Question: '''
cornerRadius = (view.frame.size.height / 2.0)
'''
Doesn't seem to work as expected. How to solve this? What might be the issue?

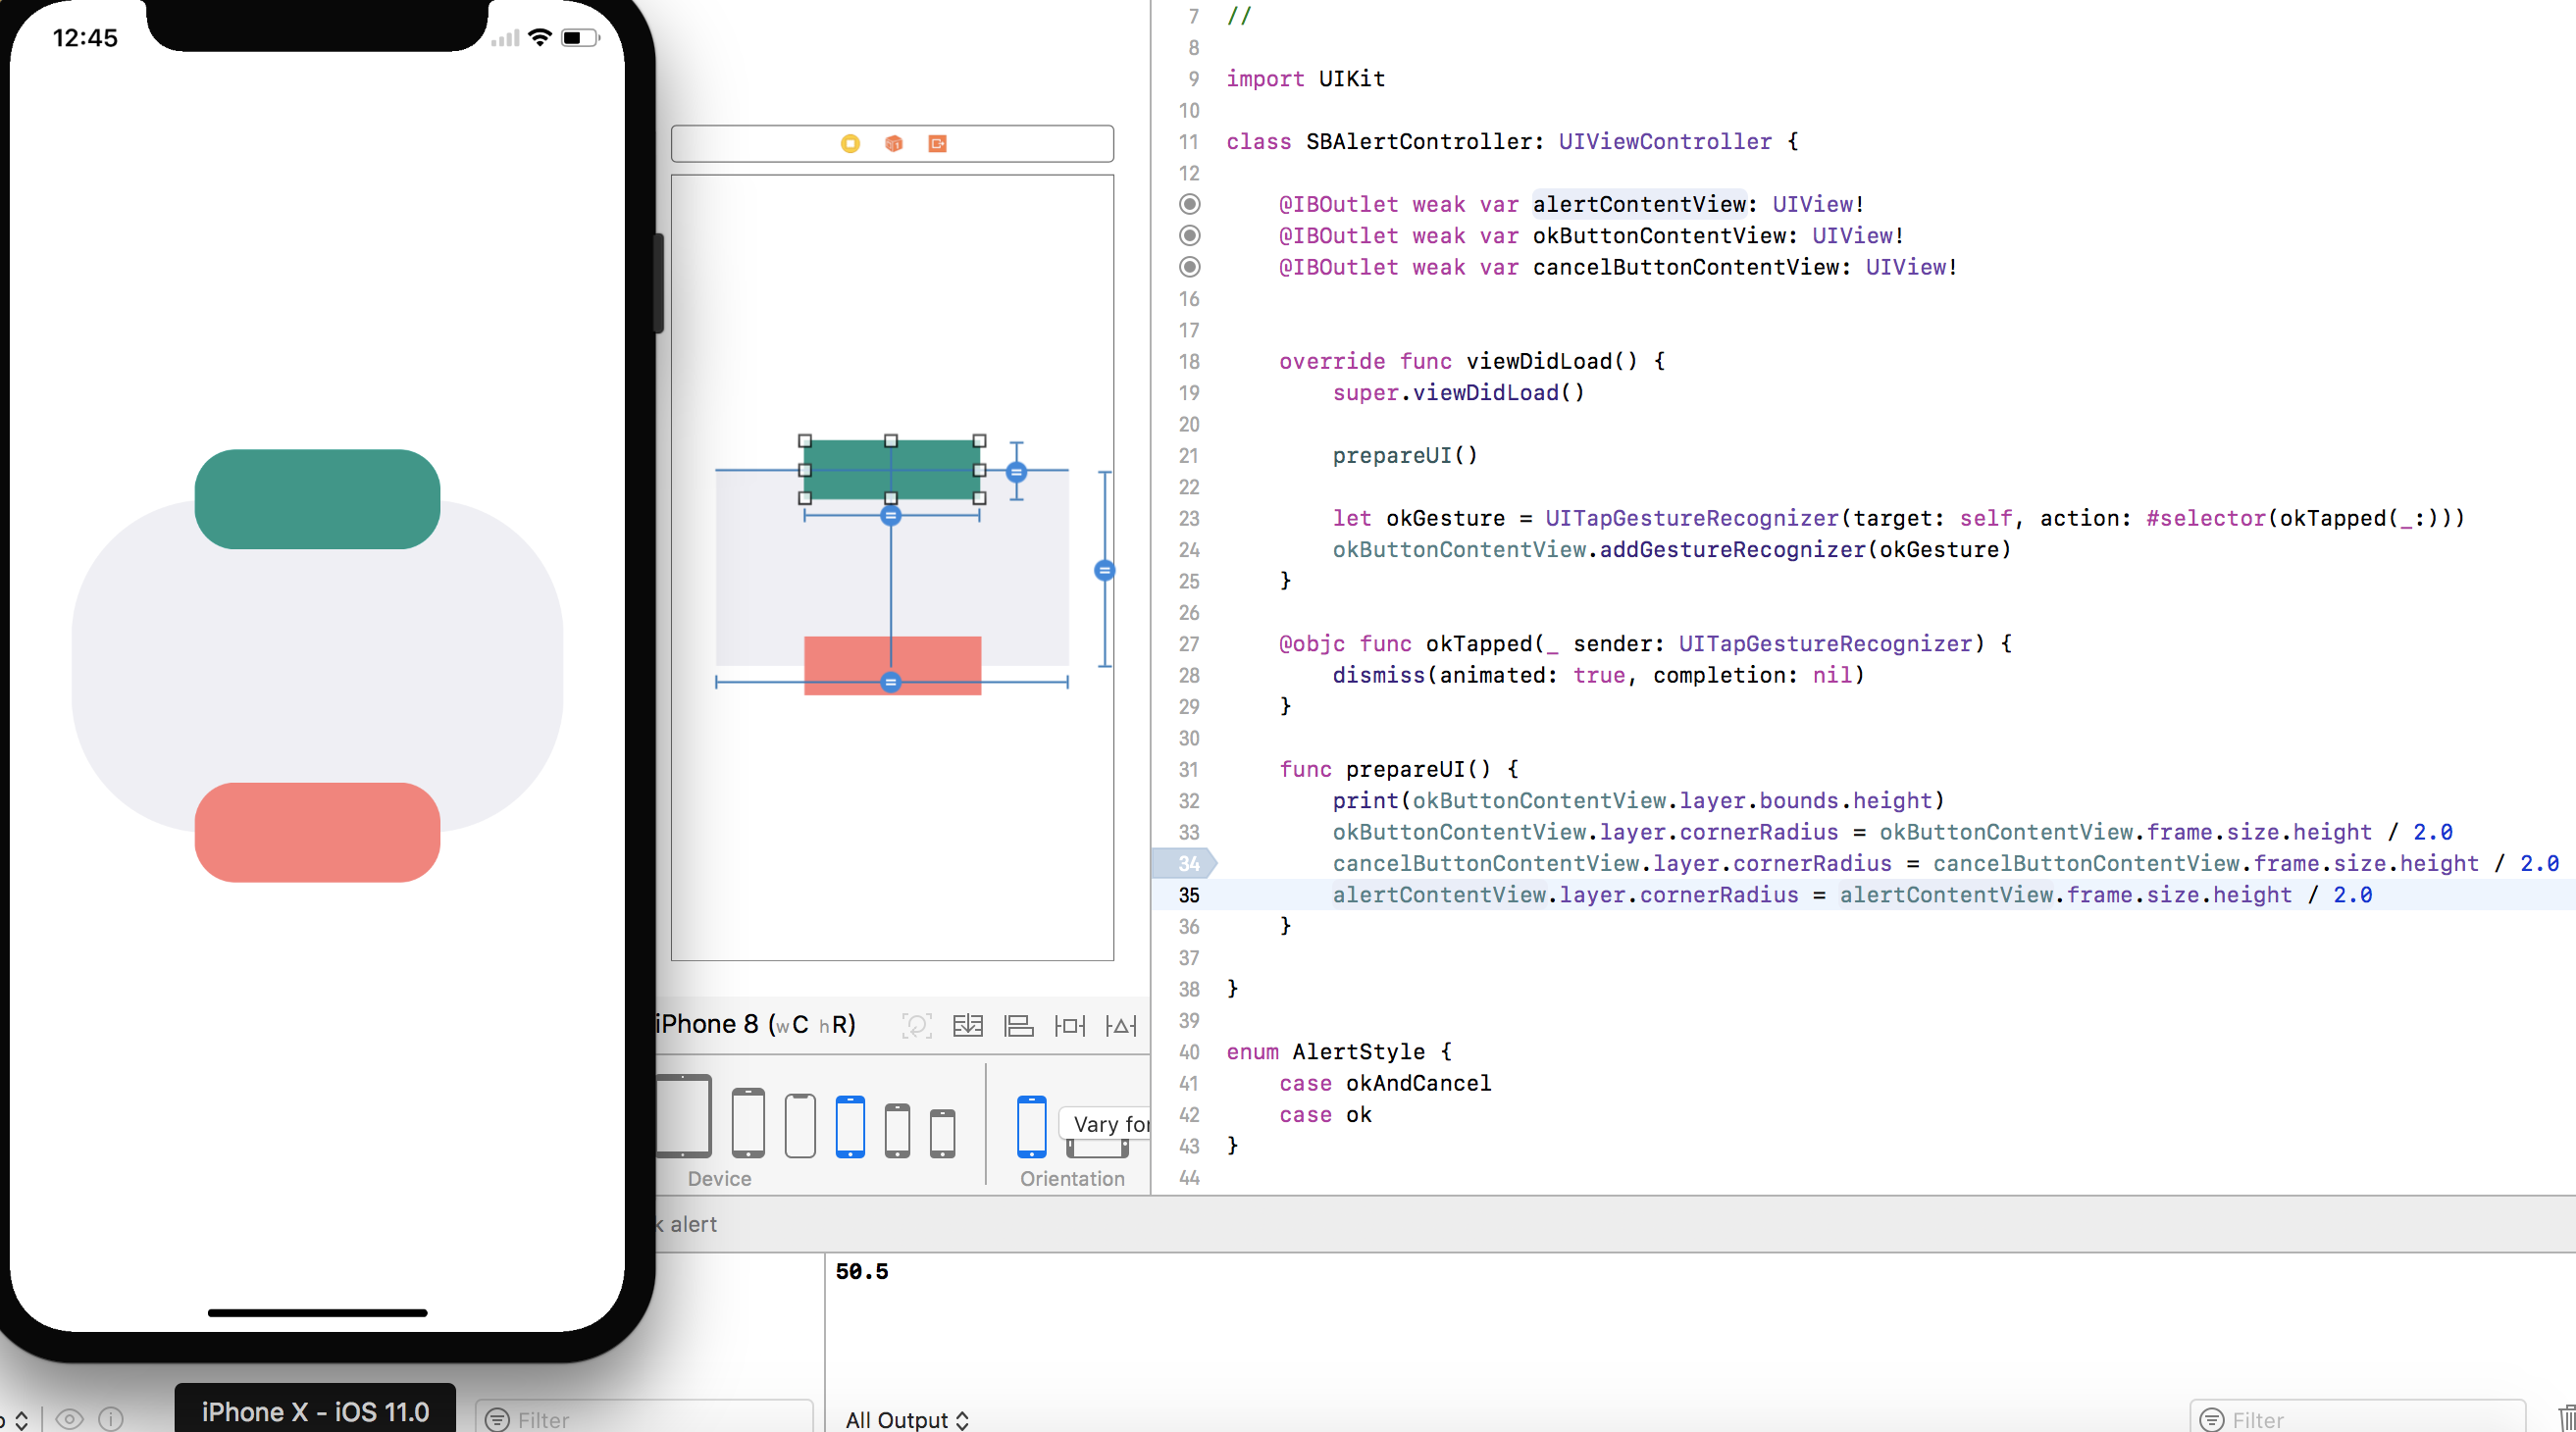
Answer: My solution in this case is you should put 'prepareUI' method in 'viewDidLayoutSubviews'. Try to add the code below.
'''
override func viewDidLayoutSubviews() {
self.prepareUI();
}
'''